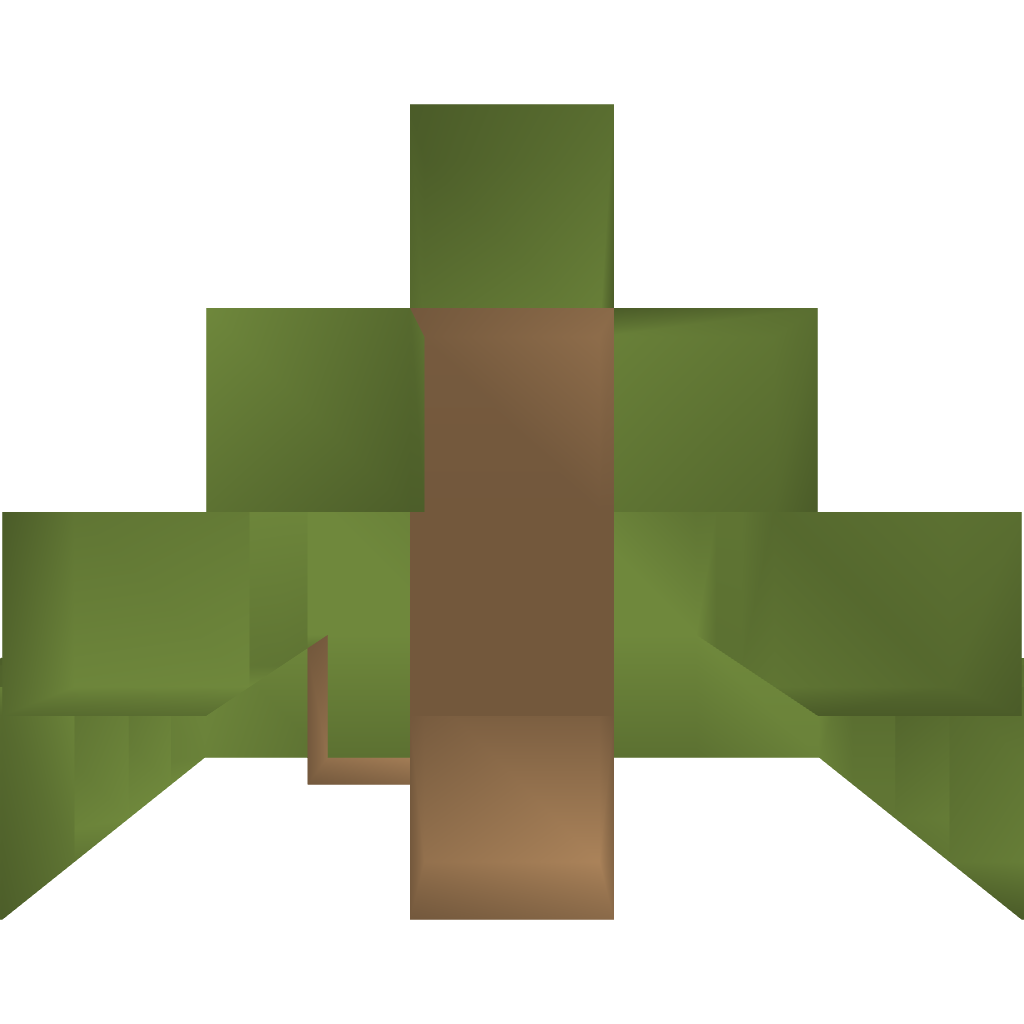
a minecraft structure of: Camping Tent good quality